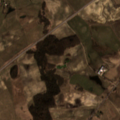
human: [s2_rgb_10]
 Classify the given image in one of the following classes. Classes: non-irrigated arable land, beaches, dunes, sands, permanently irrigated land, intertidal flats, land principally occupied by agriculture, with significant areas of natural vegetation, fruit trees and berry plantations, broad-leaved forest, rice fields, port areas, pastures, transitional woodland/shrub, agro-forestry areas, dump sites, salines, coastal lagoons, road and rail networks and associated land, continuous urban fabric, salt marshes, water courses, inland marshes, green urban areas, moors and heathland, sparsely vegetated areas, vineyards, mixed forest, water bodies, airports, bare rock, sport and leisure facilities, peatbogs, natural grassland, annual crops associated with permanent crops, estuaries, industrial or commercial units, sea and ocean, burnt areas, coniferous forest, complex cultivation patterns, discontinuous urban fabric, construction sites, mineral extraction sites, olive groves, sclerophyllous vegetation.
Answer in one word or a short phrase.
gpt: non-irrigated arable land, broad-leaved forest